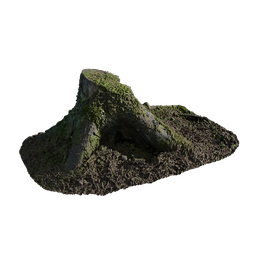
Label: nature